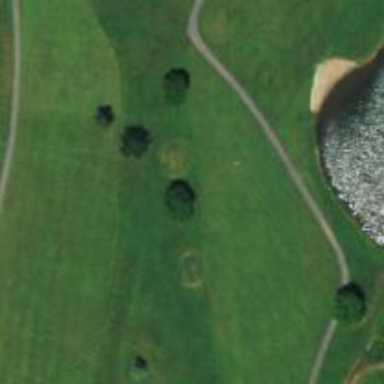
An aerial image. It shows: Golf hole.